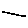
Label: line